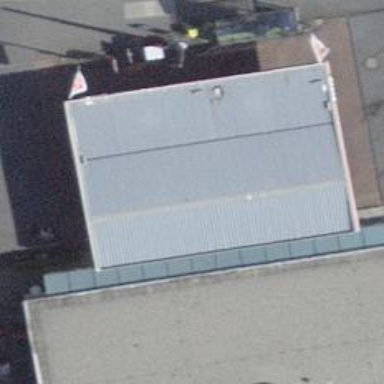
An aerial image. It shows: Convenience shop that also serves as fuel station.